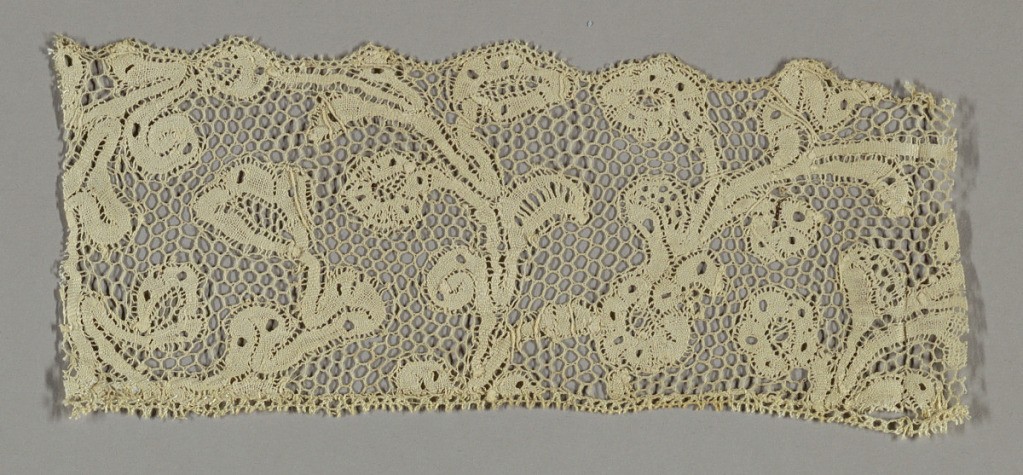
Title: Fragment
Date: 18th century
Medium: linen Technique: bobbin made continuous tape with net added
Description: Conventionalized leaves and flowers.